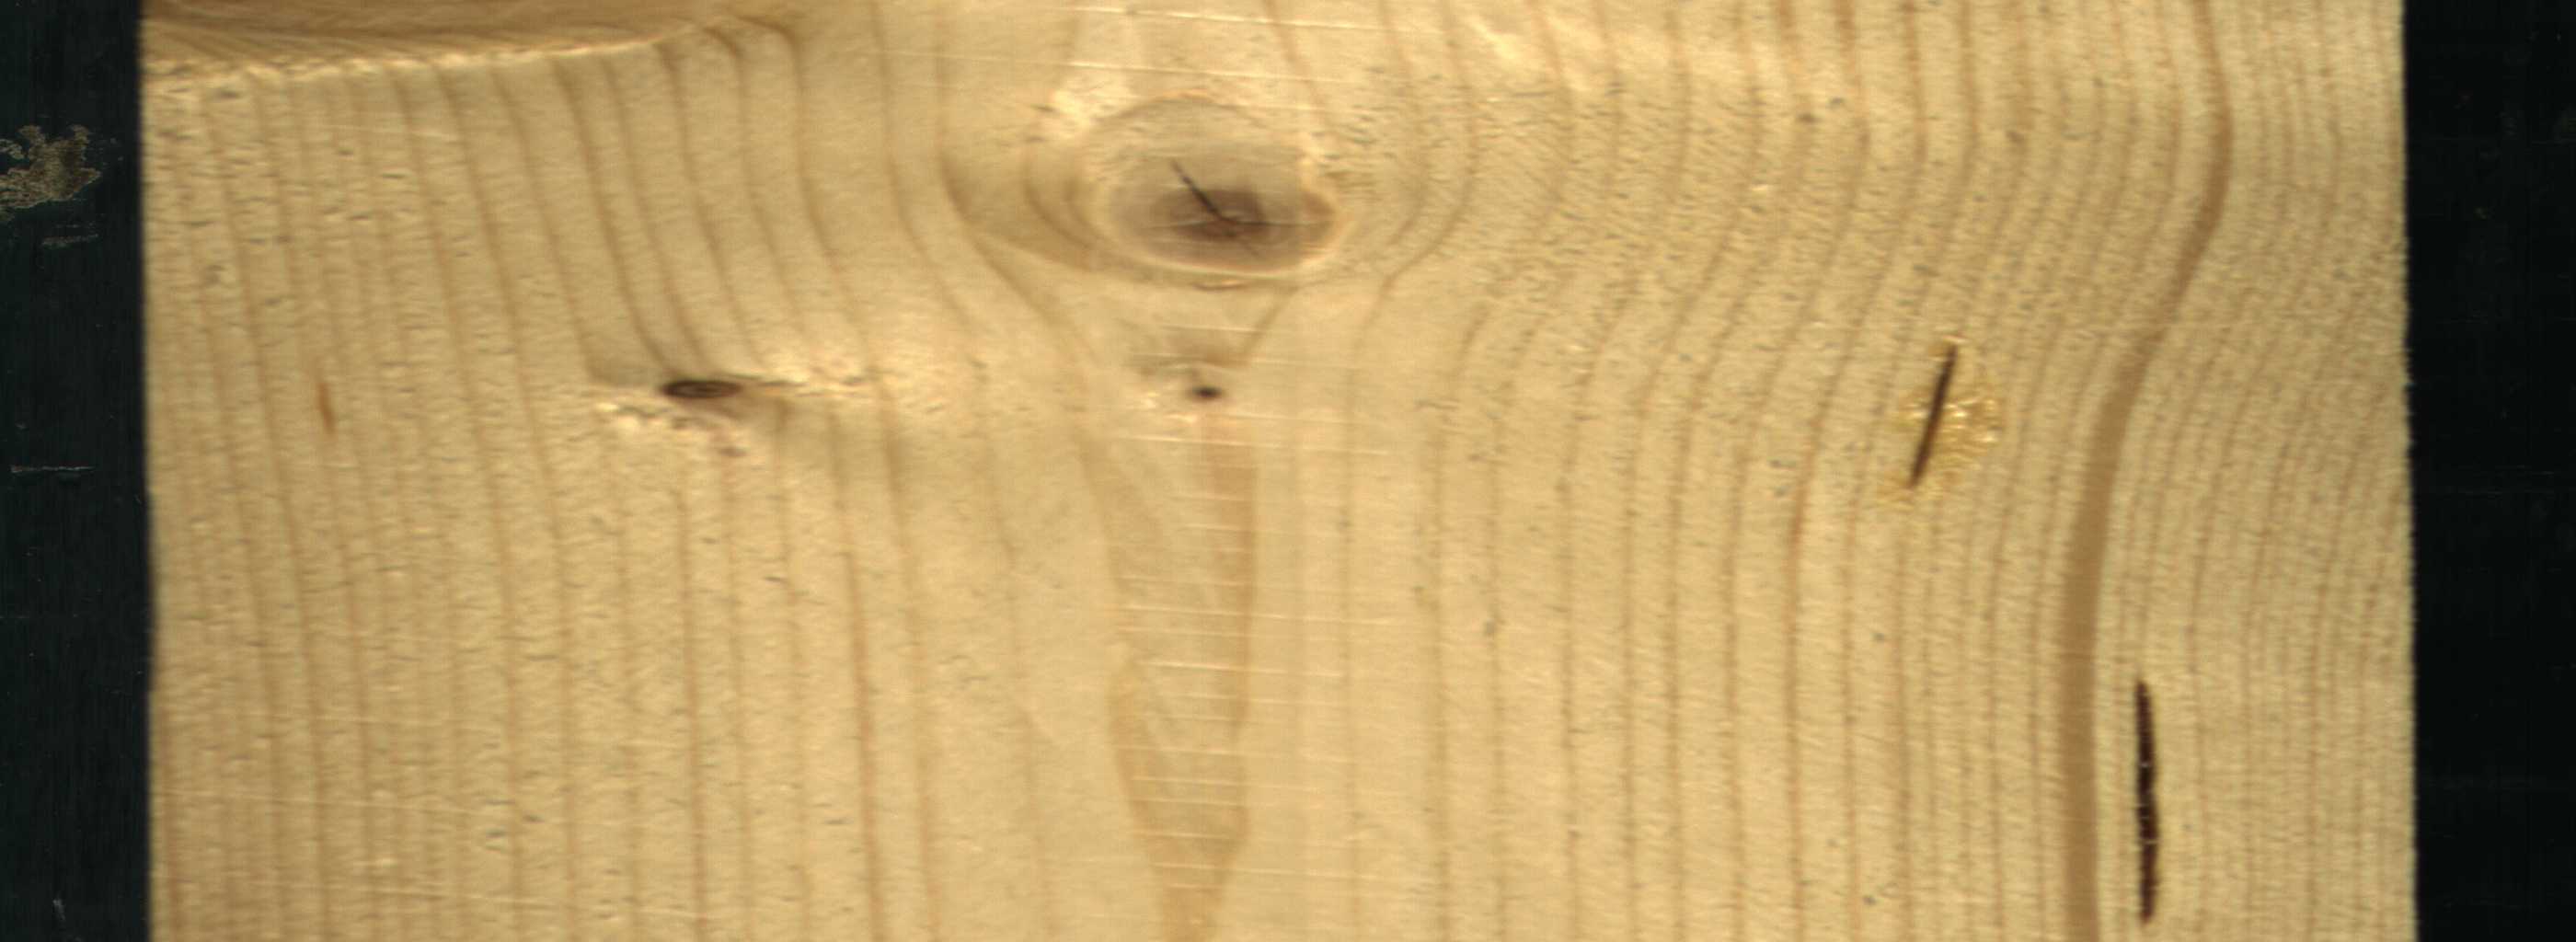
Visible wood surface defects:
resin
resin
knot_with_crack
Live_Knot
Live_Knot
Live_Knot